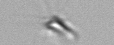
Label: Calciopappus